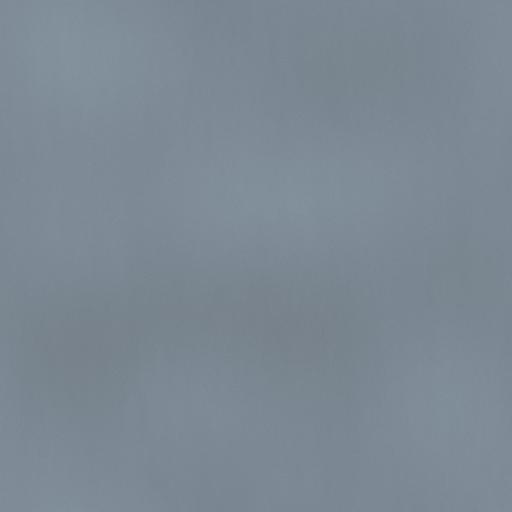
Tags: grey metal smooth